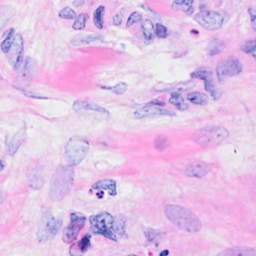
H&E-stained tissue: Breast